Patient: sex M, age 61
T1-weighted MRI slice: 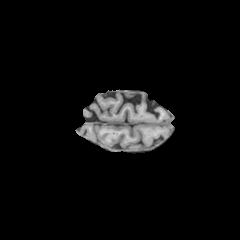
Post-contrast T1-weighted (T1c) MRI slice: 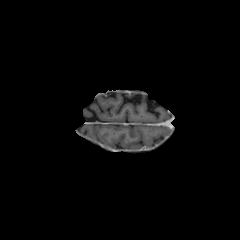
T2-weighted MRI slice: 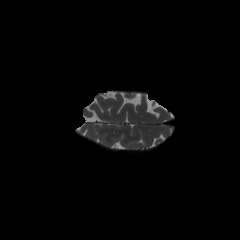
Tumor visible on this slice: no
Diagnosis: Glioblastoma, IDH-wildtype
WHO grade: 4